Question: My table consists of 2 columns: the 1st one stores some strings, the other contains a checkbox only. To make my table a little bit fancy I want to stretch the whole table to the width of its view.
Using
'''
setStretchLastSection(true);
'''
solves the 1st problem. The table looks better, but... OK... the last column is a bit large.
Also I can use
'''
setSectionResizeMode(QHeaderView::Stretch);
'''
The table looks great, but... It isn't my desire. The 1st column should be optimally at least 90% of view's width and the 2nd one small since it contains one checkbox only. Additionally the table shoub be stretched to the view's width. Any Ideas?
Here is a picture just to make my question more understandable)

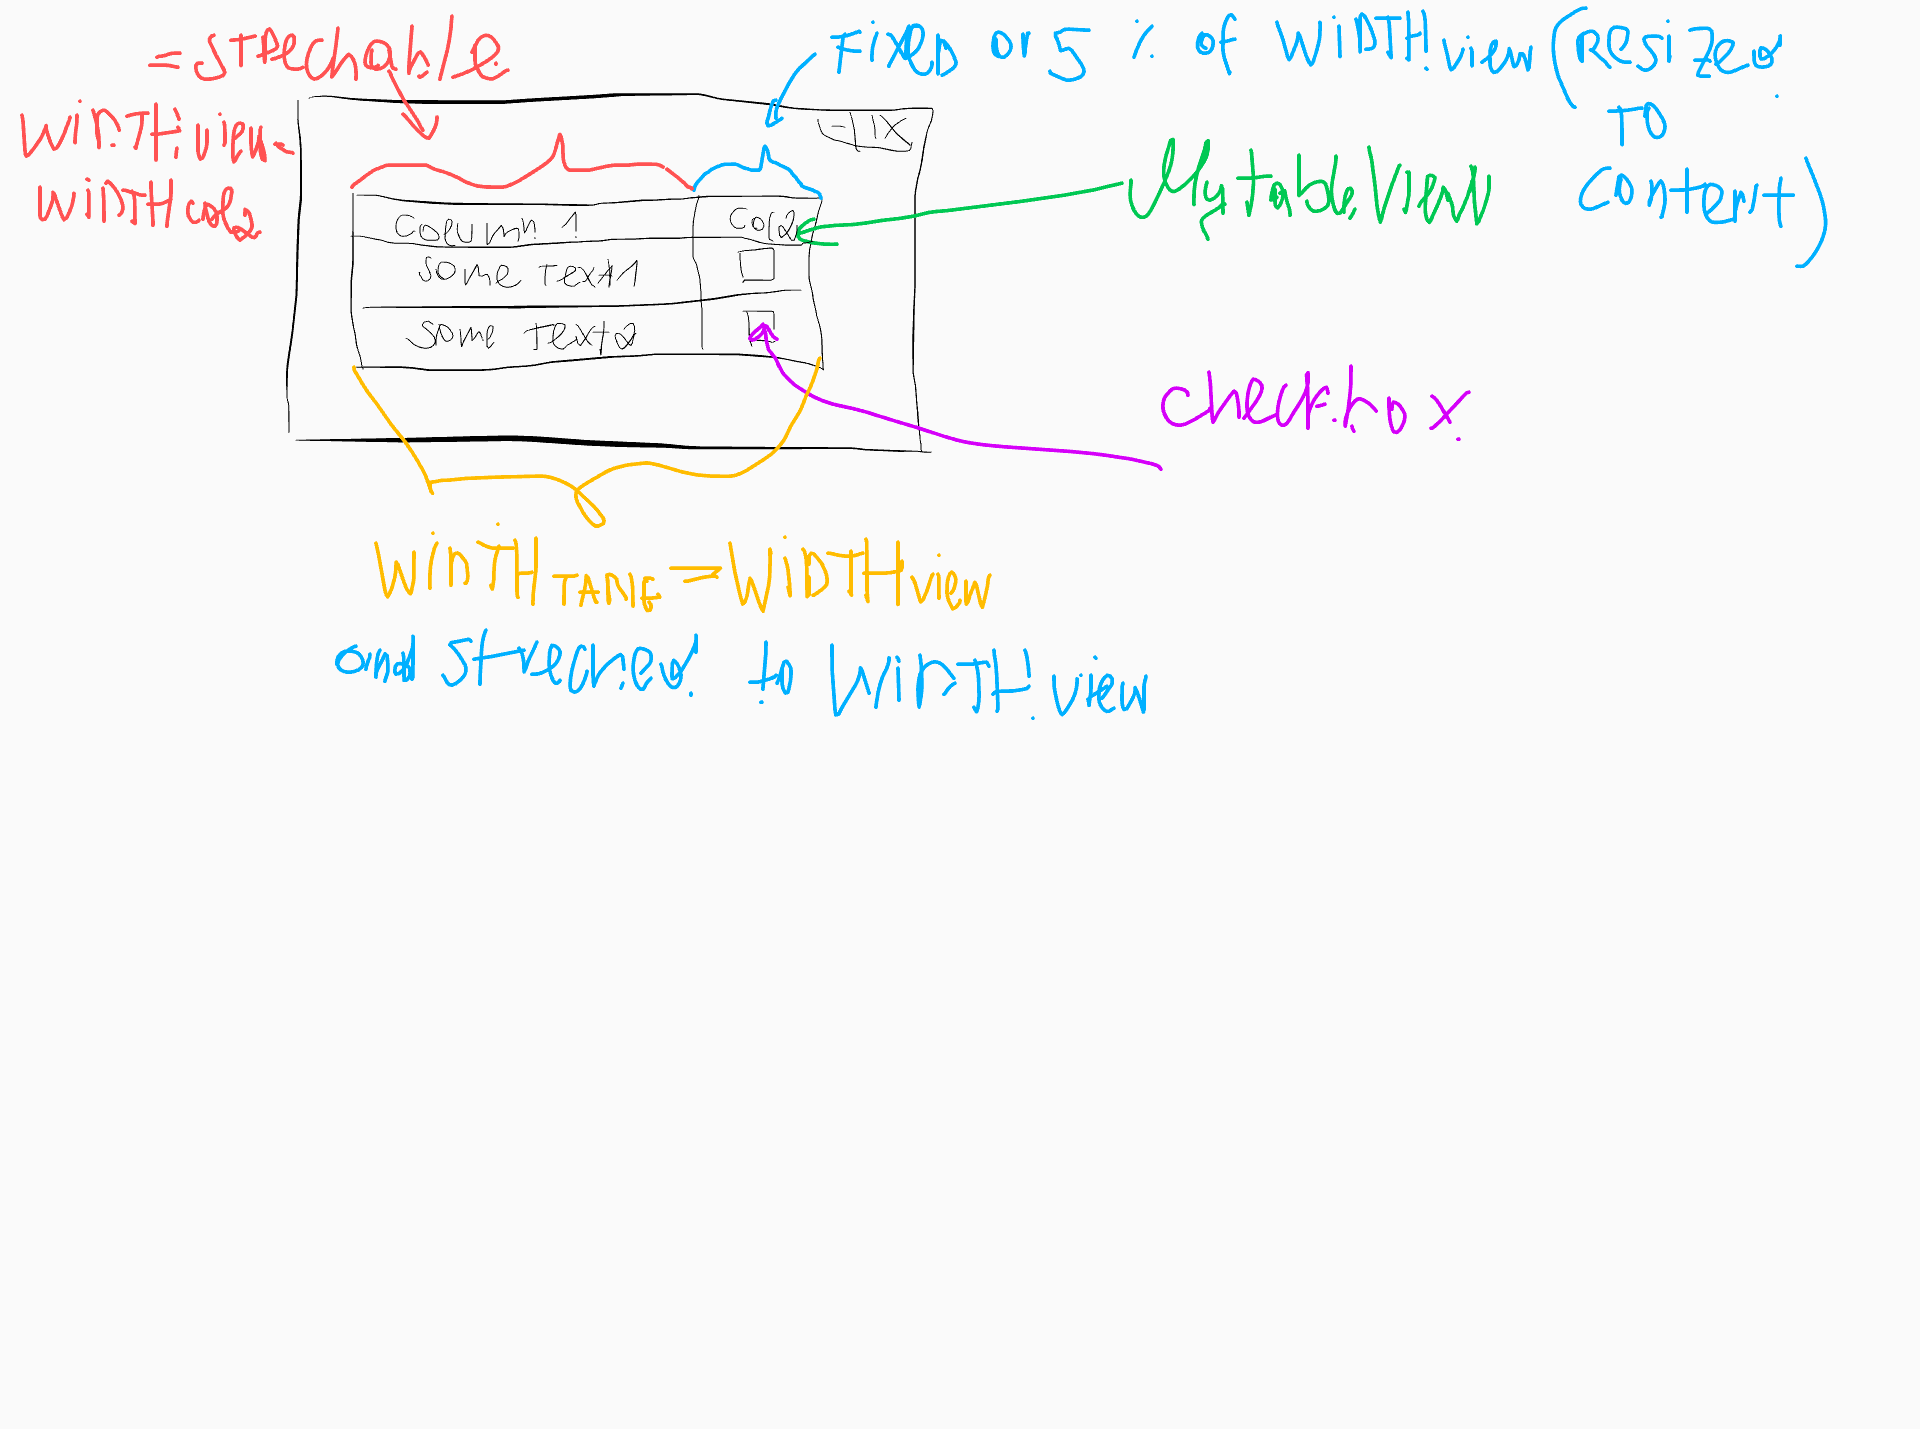
Answer: Here is the solution:
1. Disable the stretch option for the last column setStretchLastSection(false);
2. Set a fixed width for the last column setColumnWidth(1, fixedWidth)
3. Stretch the first column setSectionResizeMode(0, QHeaderView::Stretch)
<URL>